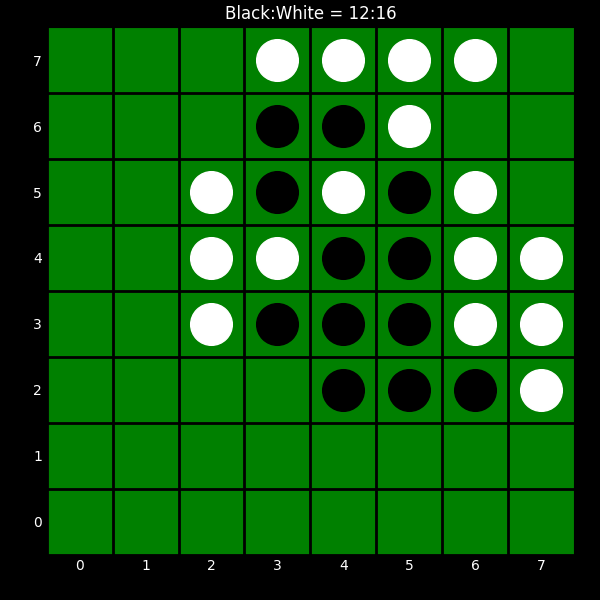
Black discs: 12
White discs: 16